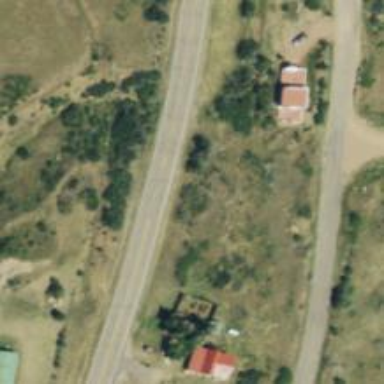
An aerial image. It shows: Primary highway.